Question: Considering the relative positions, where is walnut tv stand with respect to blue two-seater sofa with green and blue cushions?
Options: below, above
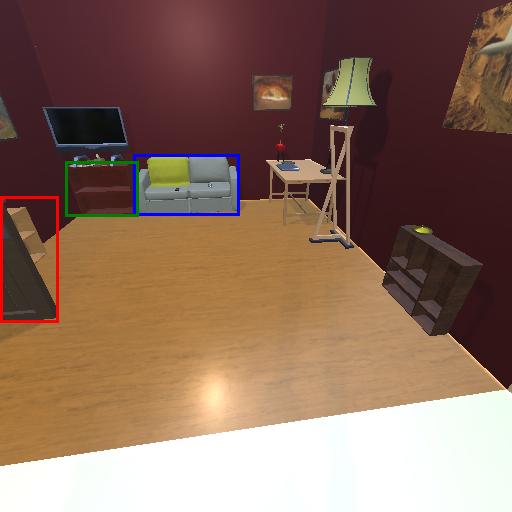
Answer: below